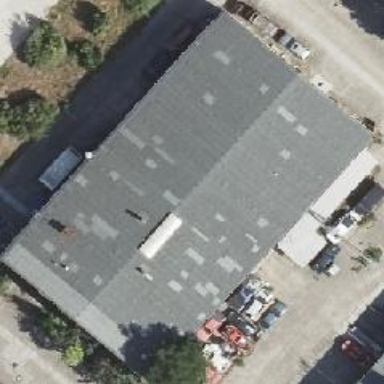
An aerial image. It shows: Industrial building with flat roof.